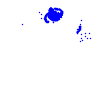
Particle: electron